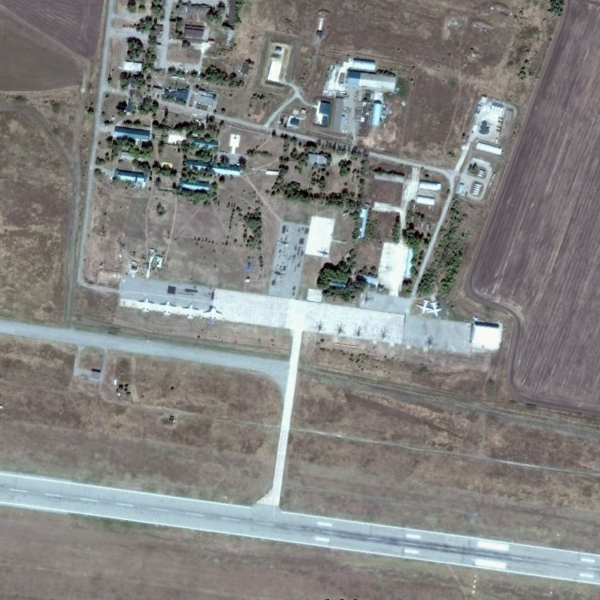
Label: Airport